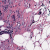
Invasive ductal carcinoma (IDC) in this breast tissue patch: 1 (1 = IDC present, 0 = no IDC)